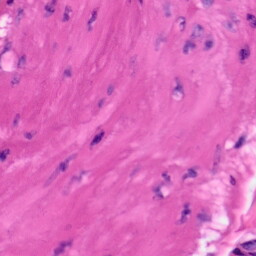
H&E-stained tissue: Skin